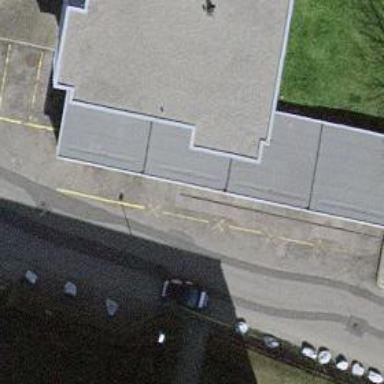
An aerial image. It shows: Group of garages.